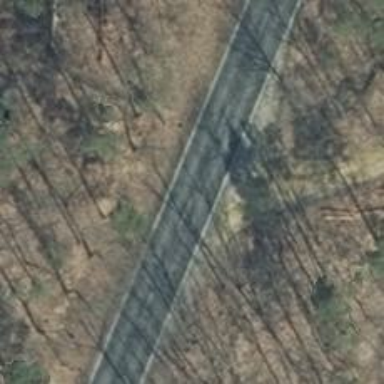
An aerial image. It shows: Secondary road with asphalt surface.